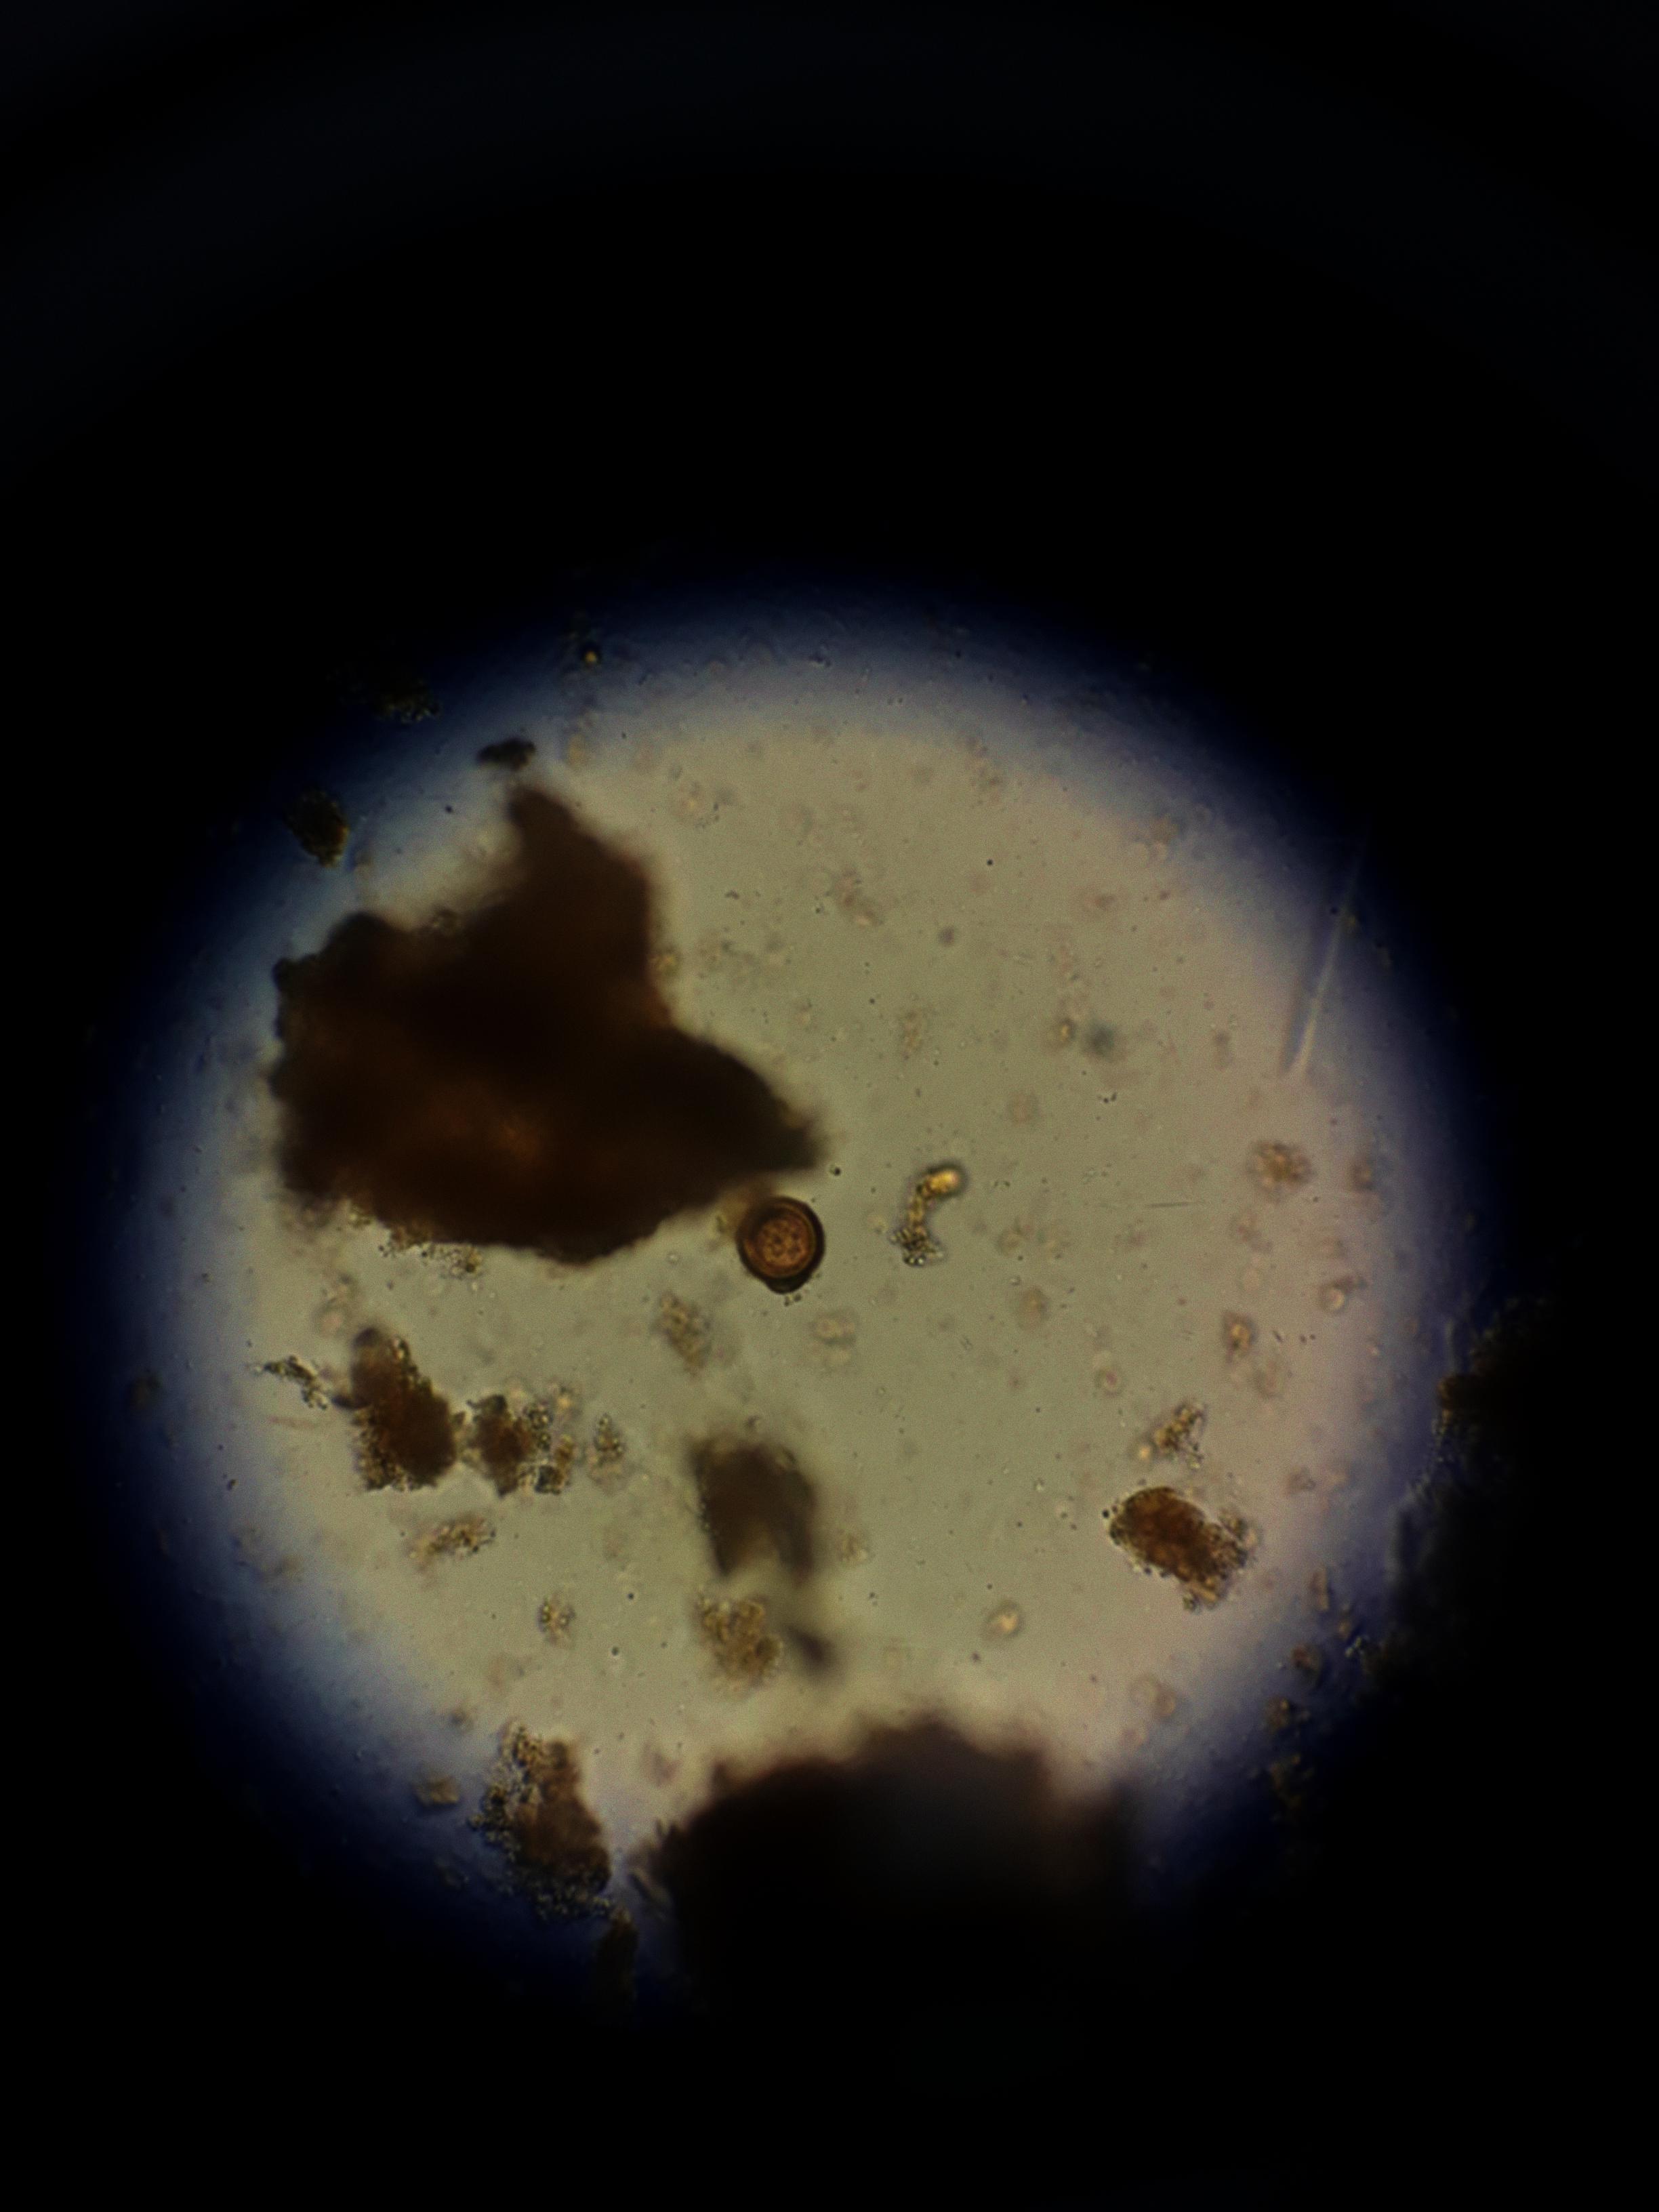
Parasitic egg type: Taenia spp. egg